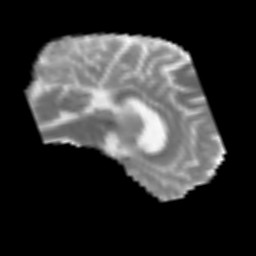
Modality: MD
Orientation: sagittal
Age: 72
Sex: male
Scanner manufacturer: siemens
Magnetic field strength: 3 T
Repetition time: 3.2 s
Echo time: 0.081 s